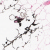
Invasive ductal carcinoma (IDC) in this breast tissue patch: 0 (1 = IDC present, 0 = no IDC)